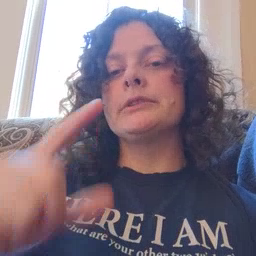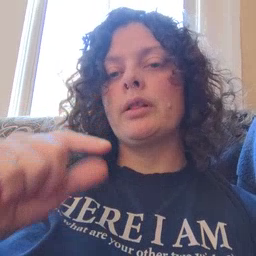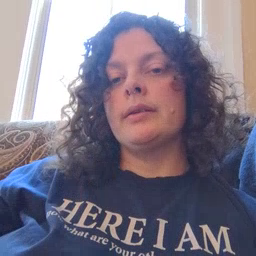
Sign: cereal